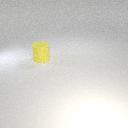
large yellow rubber cylinder